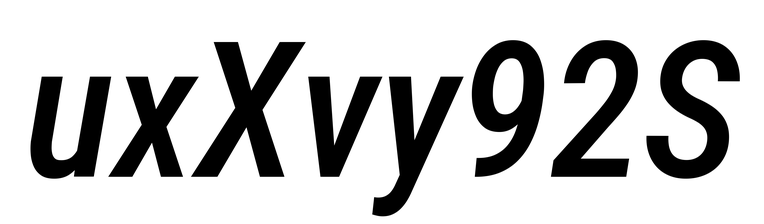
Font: Roboto-Italic_Condensed_Medium_Italic